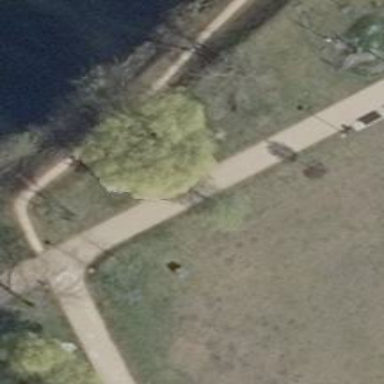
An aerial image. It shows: Park with broadleaved deciduous trees.